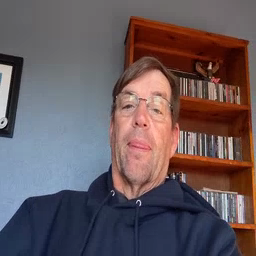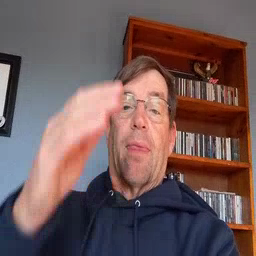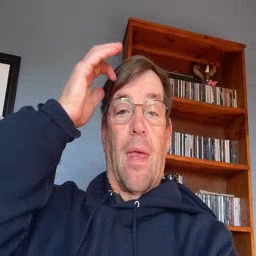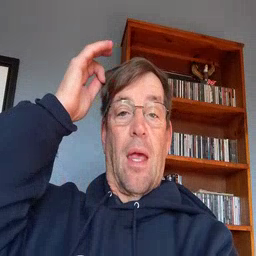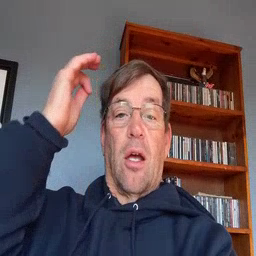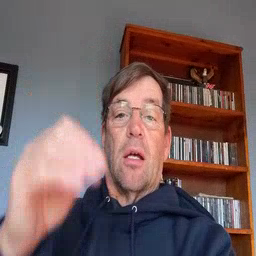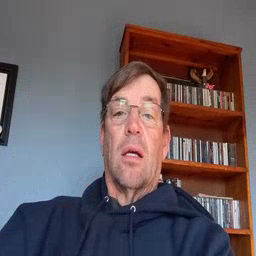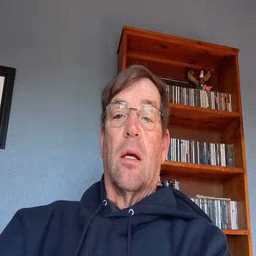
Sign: hair